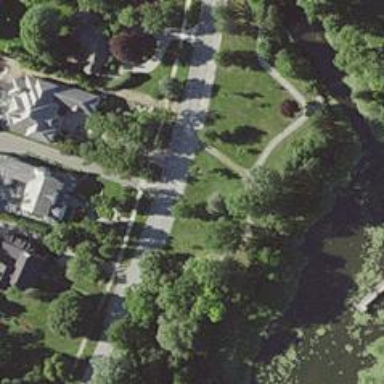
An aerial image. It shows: Residential road with sidewalk on the left.